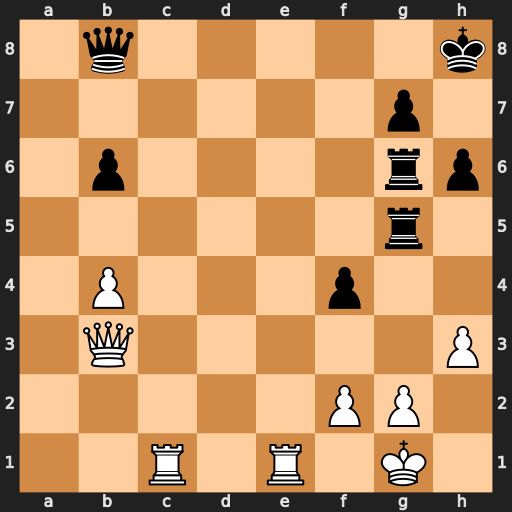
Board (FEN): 1q5k/6p1/1p4rp/6r1/1P3p2/1Q5P/5PP1/2R1R1K1
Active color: w
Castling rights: -
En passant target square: -
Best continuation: Qf7 Kh7 Re8 Rxg2+ Kh1 Qxe8 Qxe8